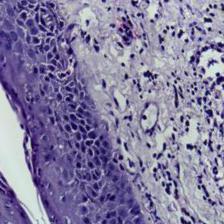
Diagnosis: Normal